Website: home-depot
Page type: payment
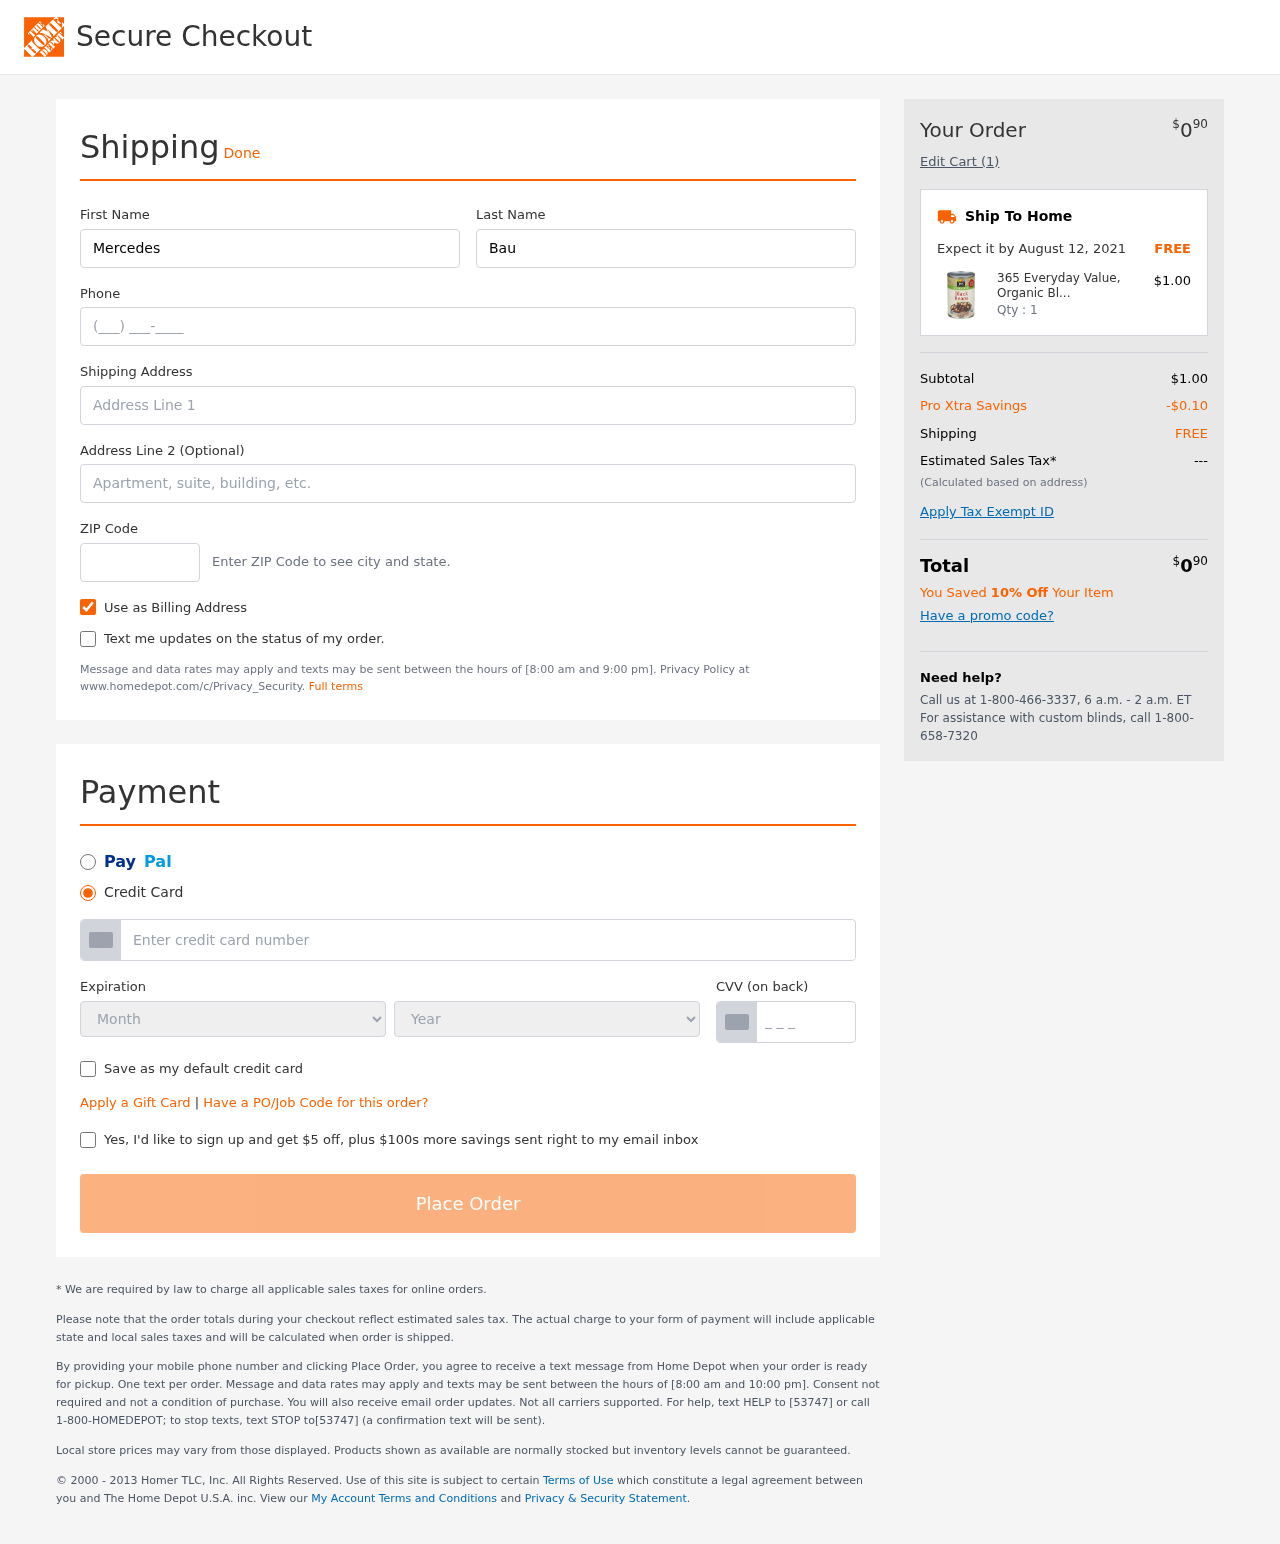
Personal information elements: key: PII_CARD_CVV
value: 289
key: PII_CARD_EXPIRY_MONTH
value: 11
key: PII_CARD_EXPIRY_YEAR
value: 28
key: PII_CARD_NUMBER
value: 4296 4289 2961 6934
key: PII_FIRSTNAME
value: Mercedes
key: PII_LASTNAME
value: Bauer
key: PII_PHONE
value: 5222438743
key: PII_POSTCODE
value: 15927
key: PII_STREET
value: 6252 Christopher Parkways
Product elements: key: PRODUCT1_NAME
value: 365 Everyday Value, Organic Black Beans, 15 oz
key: PRODUCT1_PRICE
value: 1
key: PRODUCT1_QUANTITY
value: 1
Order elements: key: ORDER_TOTAL
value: $090
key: ORDER_NUM_ITEMS
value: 1
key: ORDER_DELIVERY_DATE
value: August 12, 2021
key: ORDER_SUBTOTAL
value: $1.00
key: ORDER_DISCOUNT
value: -$0.10
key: ORDER_SHIPPING_COST
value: FREE